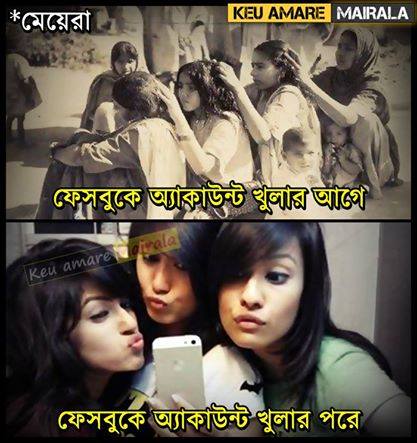
Caption: *মেয়েরা ফেসবুকে অ্যাকাউন্ট খুলার আগে ফেসবুকে অ্যাকাউন্ট খুলার পরে
Label: non-hate